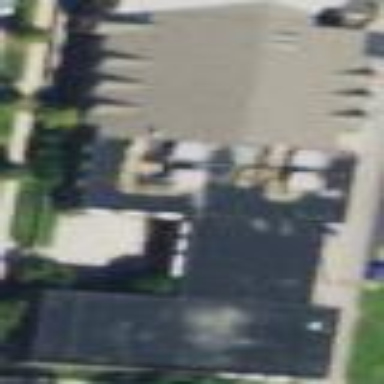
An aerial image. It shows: School building.